Interaction volume radius: 10 \u00c5
Interaction volume height: 10 \u00c5
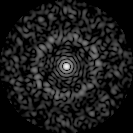
Disorder parameter: 0.8347